Question: Is there a way to change language of 'ColorPicker''s texts such as "Custom Color...", "Current Color", "New Color", "Hue", "Saturation", "Brightness", "Opacity", "Save", "Use", "Cancel"?

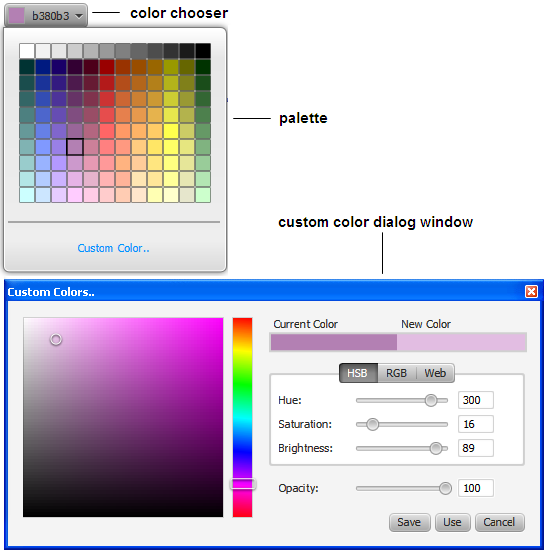
Answer: EDIT: Below answer is for those who need some more language. If you use one of those: 'de, es, fr, it, ja, ko, pt, sv, zh' @sergey-grinev provided sufficient answer.
---
I came up with two solutions. Both rely on 'properties' file. You can create your own based on examples found in 'com/sun/javafx/scene/control/skin/resources/' in 'jxfrt.jar' provided with JRE.
All examples will use polish Locale ('new Locale("pl", "PL")') which is not built-in.
---
# Solution 1
Create JAR file with following structure (change suffix accordingly)
'''
com/sun/javafx/scene/control/skin/resources/controls_pl_PL.properties
'''
and place it in
'''
<path_to_JVM>/lib/ext
'''
That's it.
I'm not sure what the license says about placing custom files in 'com.sun.*' packages, so here's another solution.
# Solution 2
Create 'properties' file like above, but you can name it whatever and place it wherever you want. Let's say it will be
'''
path/to/my/resources/polish.properties
'''
Create two classes - 'ResourceBundle.Control' and 'ResourceBundleControlProvider' (<URL> like this.
'''
public class CustomLocaleFxResourceBundleControl extends ResourceBundle.Control {
static final String FX_BASE_NAME = "com/sun/javafx/scene/control/skin/resources/controls";
private static final Locale MY_LOCALE = new Locale("pl", "PL");
@Override
public String toBundleName(String baseName, Locale locale) {
if (FX_BASE_NAME.equals(baseName) && MY_LOCALE.equals(locale))
return "path/to/my/resources/polish"; // without extension
return super.toBundleName(baseName, locale);
}
}
'''
'''
public class CustomLocaleFxResourceBundleControlProvider implements ResourceBundleControlProvider {
private static final ResourceBundle.Control MY_RESOURCE_BUNDLE_CONTROL = new CustomLocaleFxResourceBundleControl();
public ResourceBundle.Control getControl(String baseName) {
if (CustomLocaleFxResourceBundleControl.FX_BASE_NAME.equals(baseName))
return MY_RESOURCE_BUNDLE_CONTROL;
return null;
}
}
'''
Compile those classes and put them in JAR file along with your resource and 'META-INF' folder. 'META-INF' folder should have following structure
'''
META-INF/services/java.util.spi.ResourceBundleControlProvider
'''
'java.util.spi.ResourceBundleControlProvider' is a text file which only line is path to 'ResourceBundleControlProvider' class. In our case it's just
'''
CustomLocaleFxResourceBundleControlProvider
'''
Complete JAR put in
'''
<path_to_JVM>/lib/ext
'''